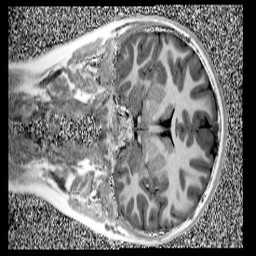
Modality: UNIT1
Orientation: coronal
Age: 11
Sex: female
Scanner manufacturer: siemens
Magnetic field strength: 3 T
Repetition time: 4 s
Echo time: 0.00299 s